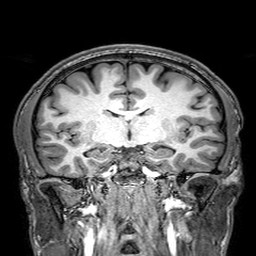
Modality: T1w
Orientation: sagittal
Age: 20
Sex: male
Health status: healthy
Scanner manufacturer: philips
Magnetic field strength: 3 T